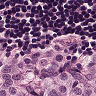
Metastatic tissue present: yes